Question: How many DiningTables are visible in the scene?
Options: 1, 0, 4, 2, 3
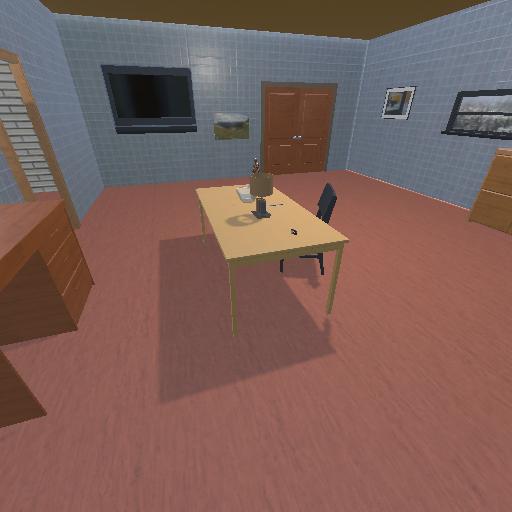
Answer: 1